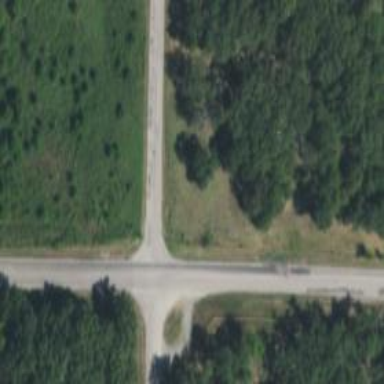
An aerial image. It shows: Stop road.